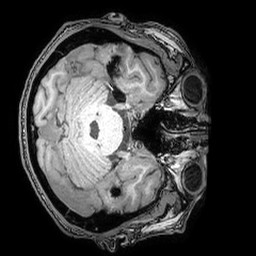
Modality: T1w
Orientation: axial
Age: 27
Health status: ill
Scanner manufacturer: philips
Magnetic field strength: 3 T
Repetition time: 0.007 s
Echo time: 0.0035 s